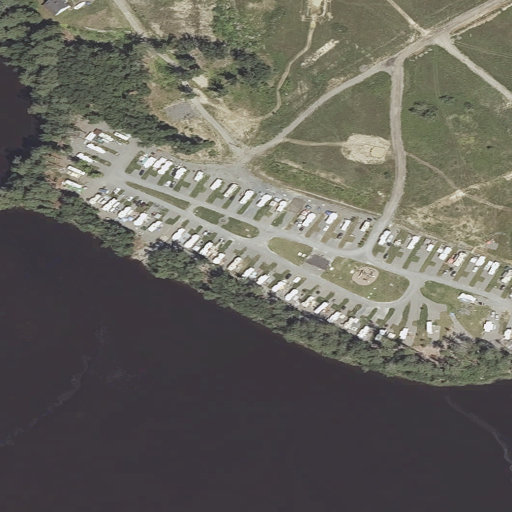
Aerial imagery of cape in Maine named Snub Point containing open water, barren land, grassland, evergreen forest, herbaceous wetlands, deciduous forest, high intensity development, open development, and medium intensity development